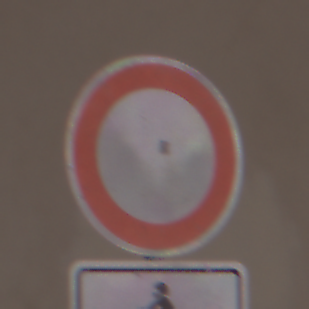
Verkehrszeichen: VerbotFahrzeugeAllerArt
Zusatzzeichen unten: EinspurigeFahrzeugeFrei3
Umgebung: Outdoor, Urban
Tageszeit: Midday
Wetter: PartlyCloudy
Licht: Natural
Jahreszeit: NotSpecified
Kontrast: MediumContrast